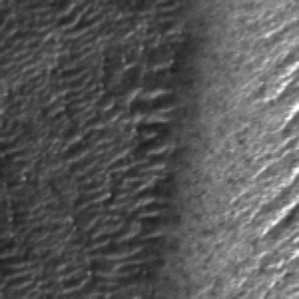
Label: frost